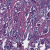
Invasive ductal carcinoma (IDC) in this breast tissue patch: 1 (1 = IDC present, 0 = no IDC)